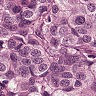
Metastatic tissue present: yes